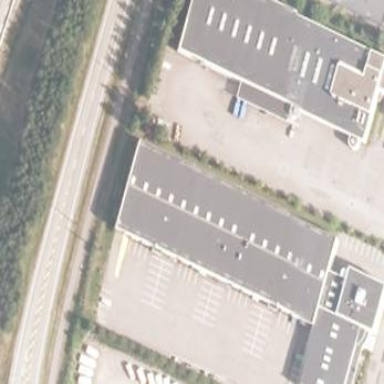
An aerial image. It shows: Warehouse.